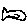
Label: fish